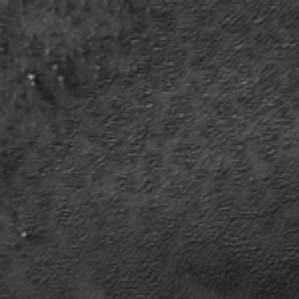
Label: frost